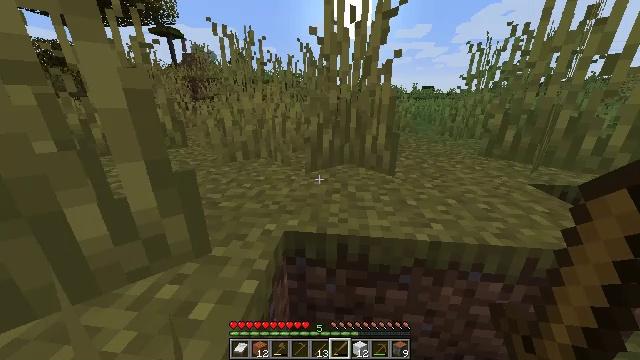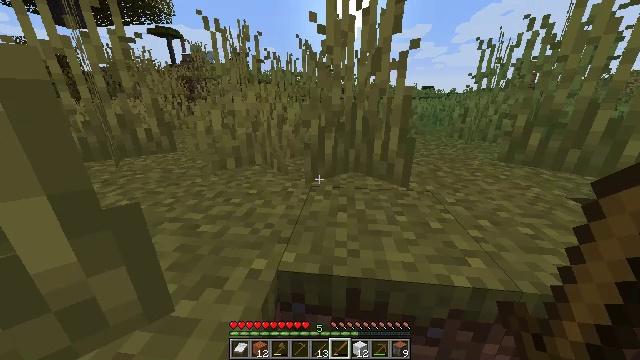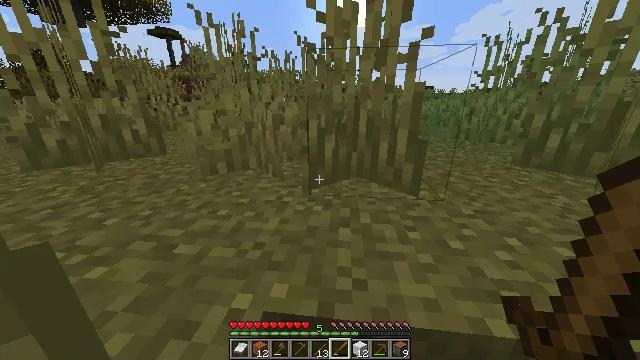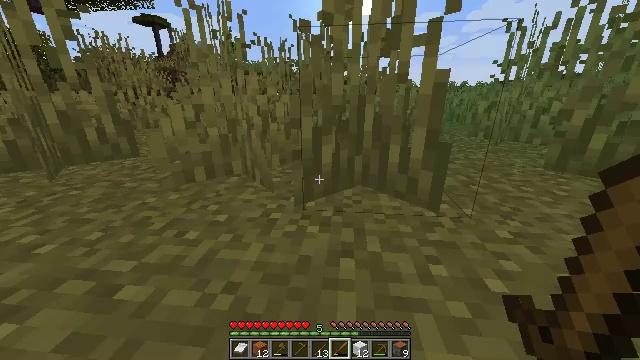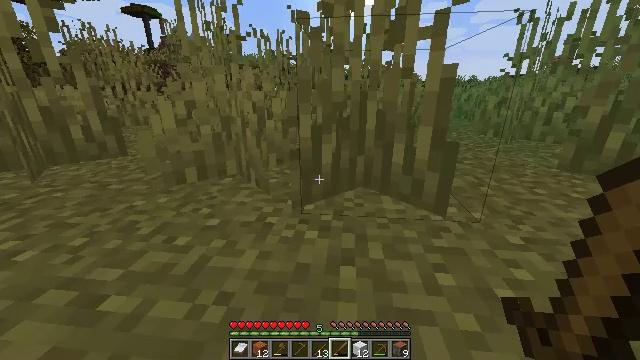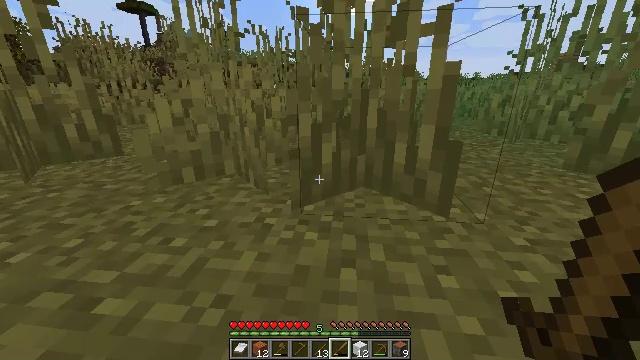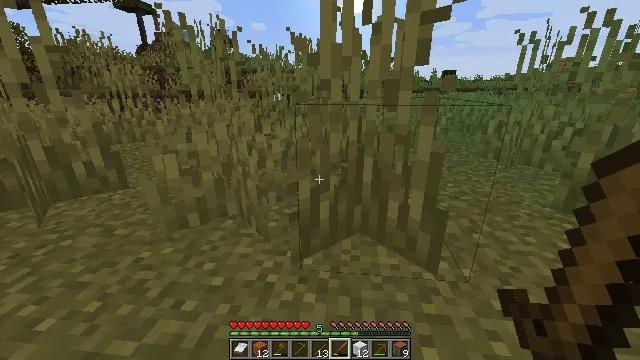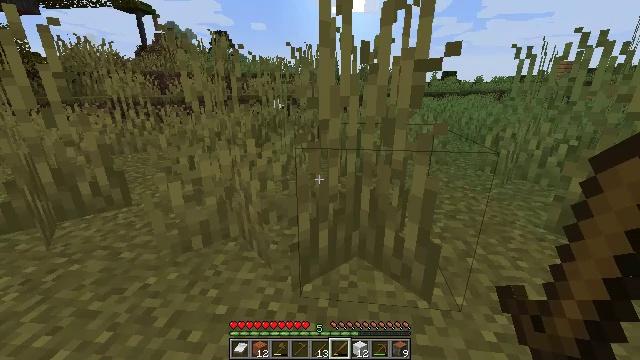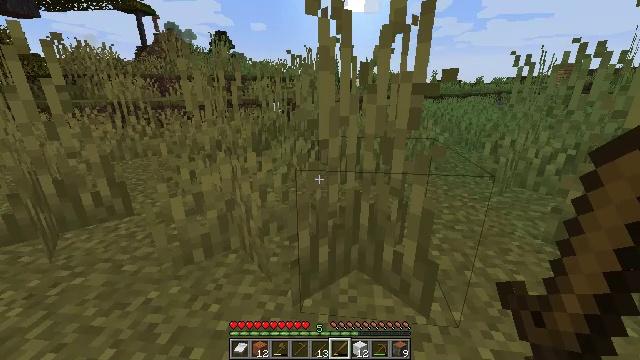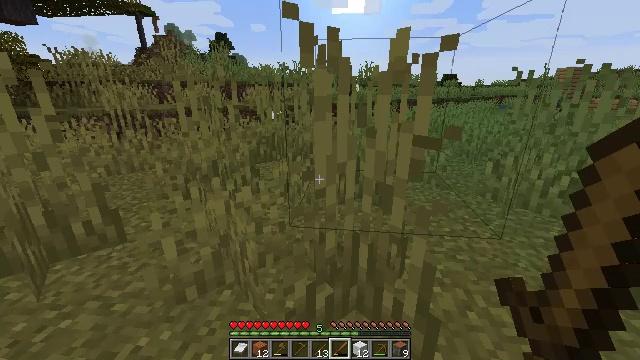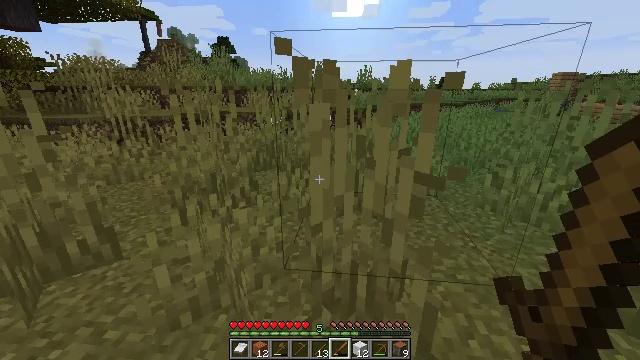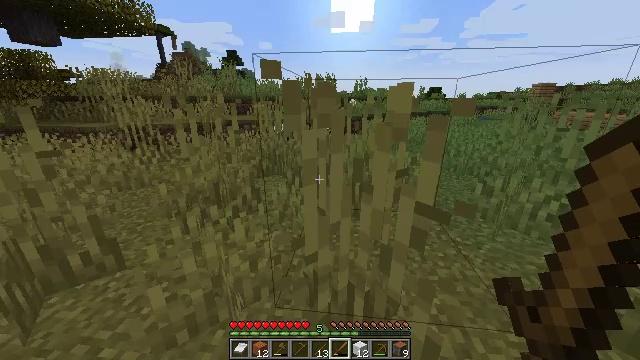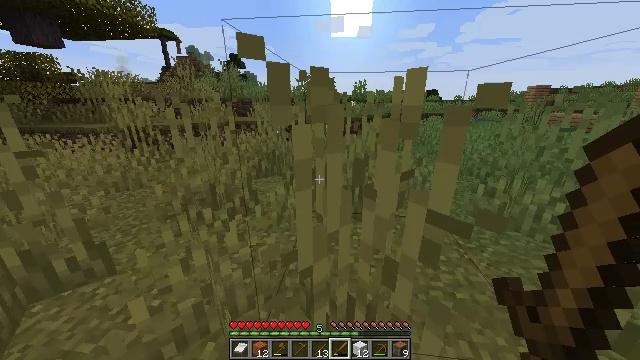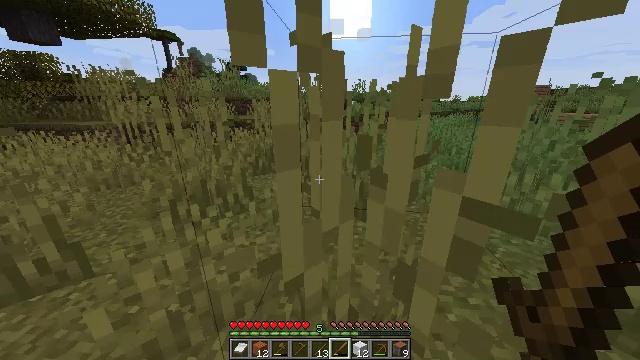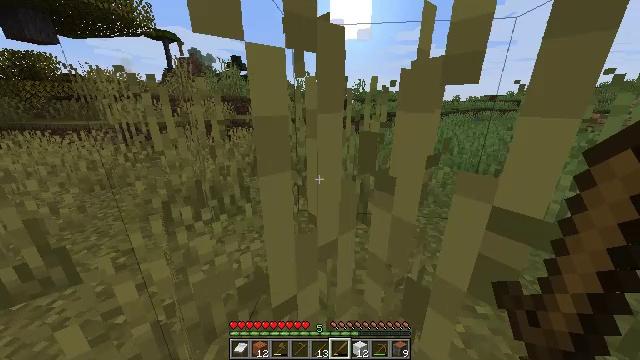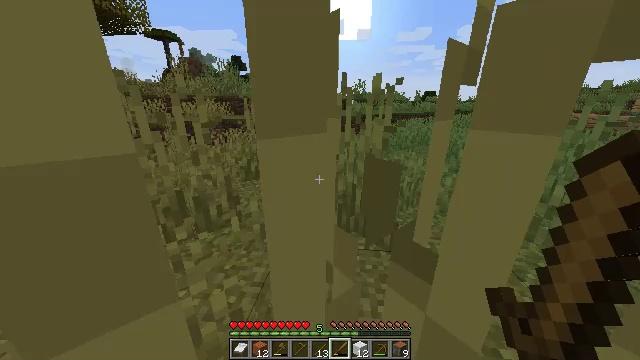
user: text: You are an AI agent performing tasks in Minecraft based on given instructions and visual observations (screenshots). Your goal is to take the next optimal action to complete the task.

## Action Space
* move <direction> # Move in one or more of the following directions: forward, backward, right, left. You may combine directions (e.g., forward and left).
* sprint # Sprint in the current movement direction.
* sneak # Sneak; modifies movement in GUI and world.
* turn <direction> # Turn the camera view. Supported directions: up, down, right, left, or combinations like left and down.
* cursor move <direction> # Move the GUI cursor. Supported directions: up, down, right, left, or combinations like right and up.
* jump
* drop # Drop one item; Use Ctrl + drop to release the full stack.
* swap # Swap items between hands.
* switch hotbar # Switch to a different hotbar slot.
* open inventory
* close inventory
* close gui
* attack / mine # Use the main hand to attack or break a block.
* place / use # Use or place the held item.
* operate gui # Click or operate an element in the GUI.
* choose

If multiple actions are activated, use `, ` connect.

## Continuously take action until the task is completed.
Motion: motion action
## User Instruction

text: Chop down the acacia log.
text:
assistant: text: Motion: move forward, sprint
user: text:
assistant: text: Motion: move forward, sprint
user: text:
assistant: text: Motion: move forward, sprint
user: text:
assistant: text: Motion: move forward, sprint
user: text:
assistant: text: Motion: move forward, sprint
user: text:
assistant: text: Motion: move forward, sprint, jump
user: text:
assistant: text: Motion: move forward, sprint, jump
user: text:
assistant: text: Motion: move forward, sprint, jump
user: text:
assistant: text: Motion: move forward, sprint, jump
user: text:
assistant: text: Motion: move forward, sprint
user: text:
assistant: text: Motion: move forward, sprint
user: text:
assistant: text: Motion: move forward, sprint
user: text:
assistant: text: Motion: move forward, sprint
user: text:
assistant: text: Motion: move forward, sprint
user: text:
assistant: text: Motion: move forward, sprint
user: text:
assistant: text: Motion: move forward, sprint
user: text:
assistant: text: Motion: move forward, sprint
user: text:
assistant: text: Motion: move forward, sprint
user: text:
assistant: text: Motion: move forward, sprint
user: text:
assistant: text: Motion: move forward, sprint
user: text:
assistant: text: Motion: move forward, sprint
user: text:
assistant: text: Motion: move forward, sprint, turn right
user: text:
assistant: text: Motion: move forward, sprint, turn right
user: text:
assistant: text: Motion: move forward, sprint, turn right
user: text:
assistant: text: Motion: move forward, sprint, turn right
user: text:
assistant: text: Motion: move forward, sprint
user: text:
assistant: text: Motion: move forward, sprint, turn right
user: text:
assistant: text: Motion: move forward, sprint
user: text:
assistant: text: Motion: move forward, sprint
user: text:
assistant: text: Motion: move forward, sprint